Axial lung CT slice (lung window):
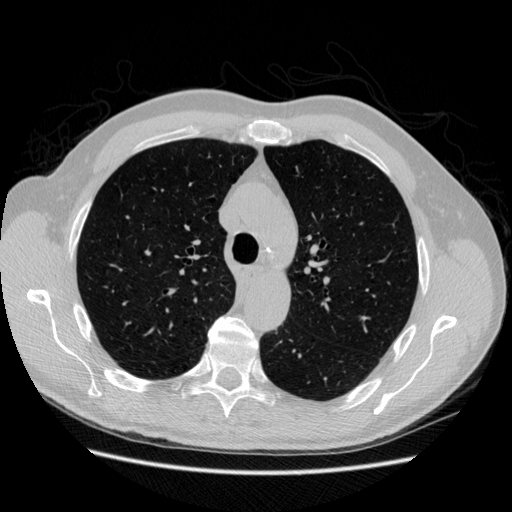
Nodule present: no